Interaction volume radius: 10 \u00c5
Interaction volume height: 15 \u00c5
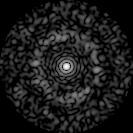
Disorder parameter: 0.8412